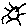
Label: sun